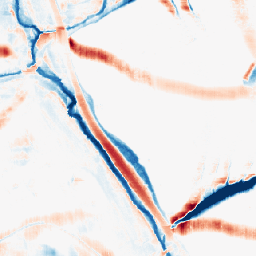
Category: morphological
Decomposition family: morphological_square
Decomposition parameters: operation: average
size: 20
Upsampling method: area
Upsampling parameters: scale: 4
Upsampling scale: 4